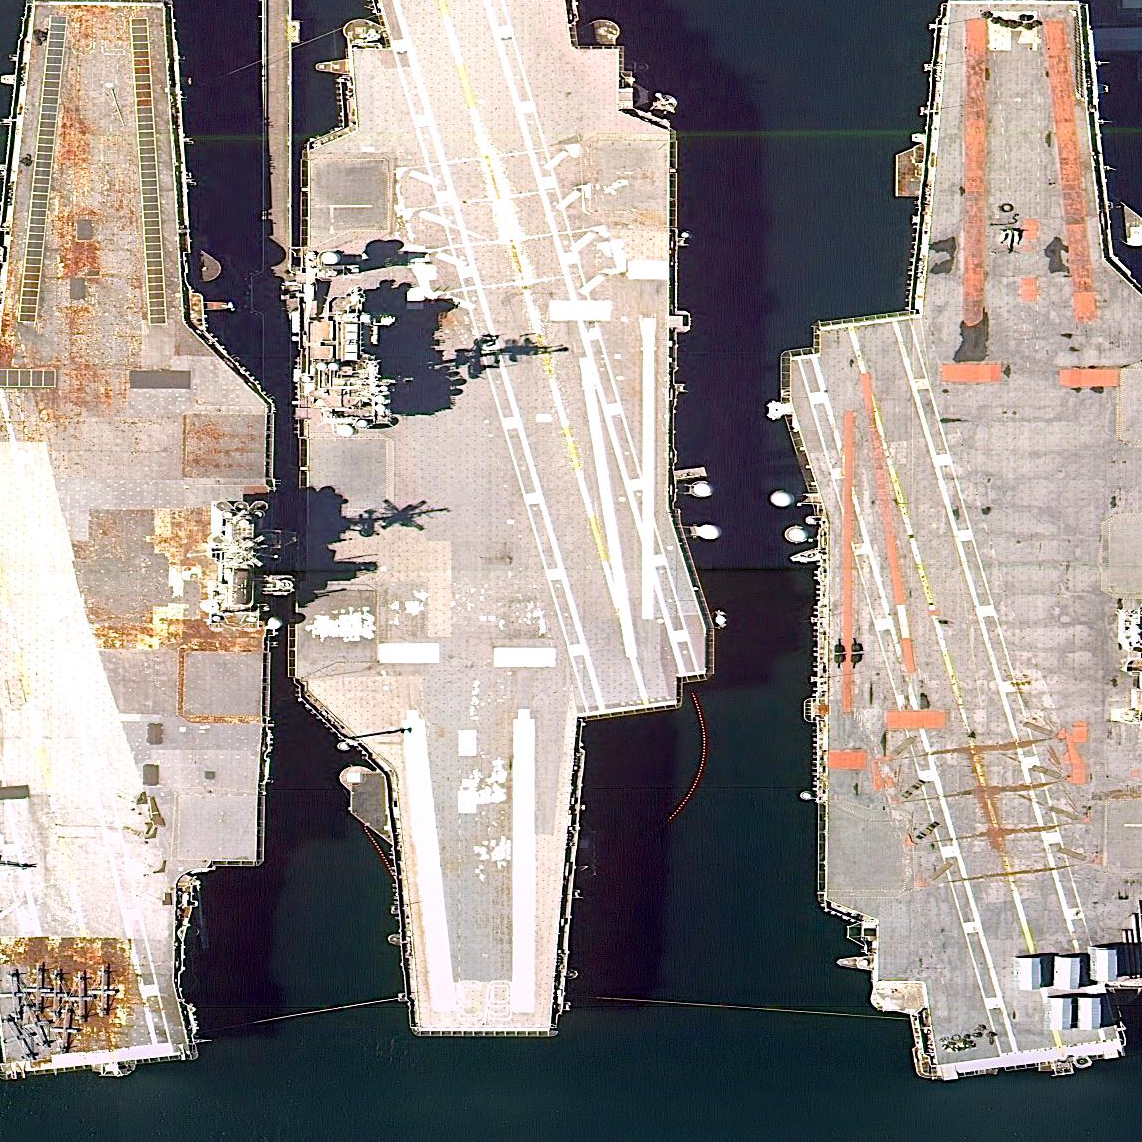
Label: aircraft_carrier